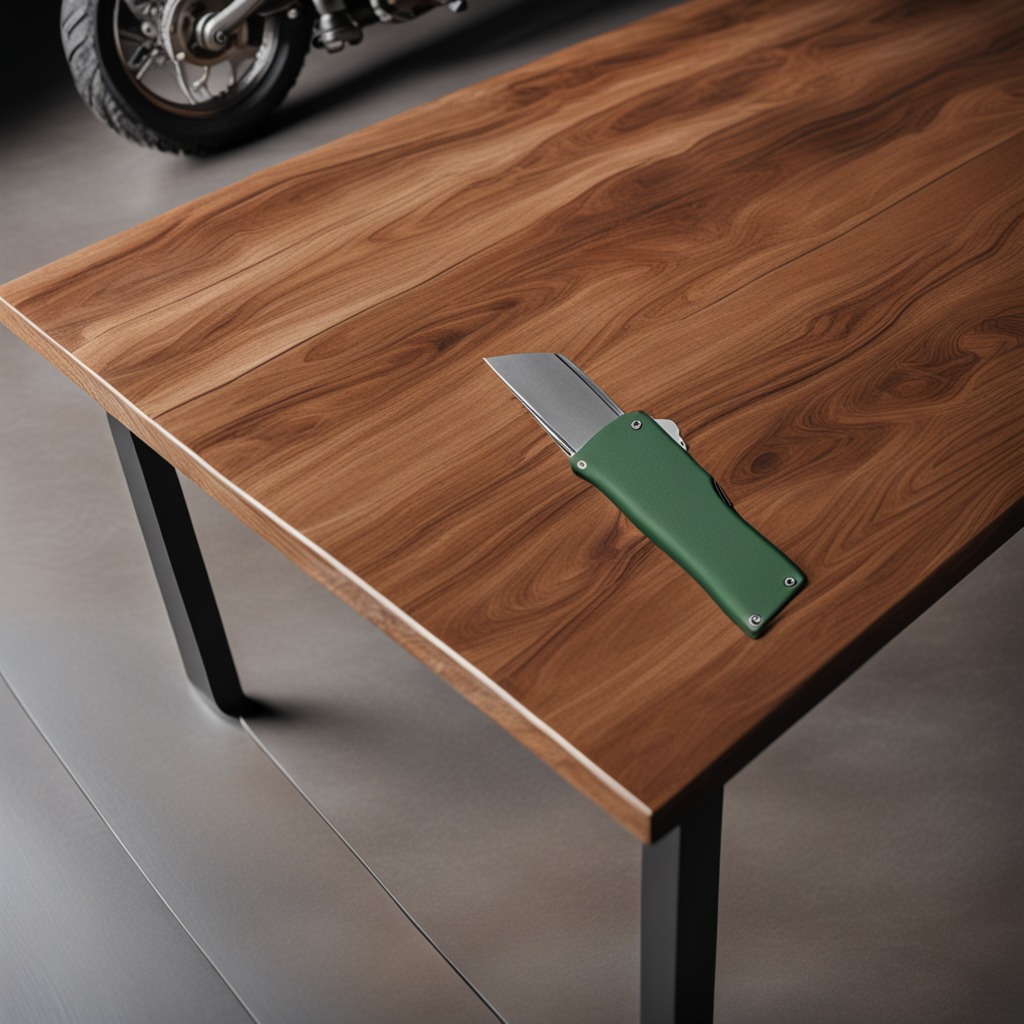
A utility knife is lying on the oil-spilled wooden table in a vintage motorcycle garage.